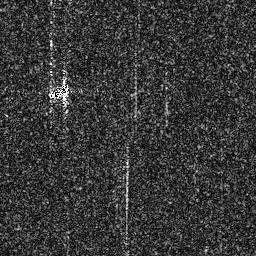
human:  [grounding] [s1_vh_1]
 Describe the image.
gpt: In the satellite image, there is  <ref>1 small ship </ref> <box>[[17, 31, 27, 38, 0]]</box> located at left.